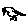
Label: bird